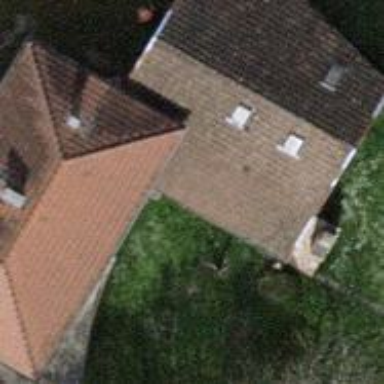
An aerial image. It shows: Detached building.